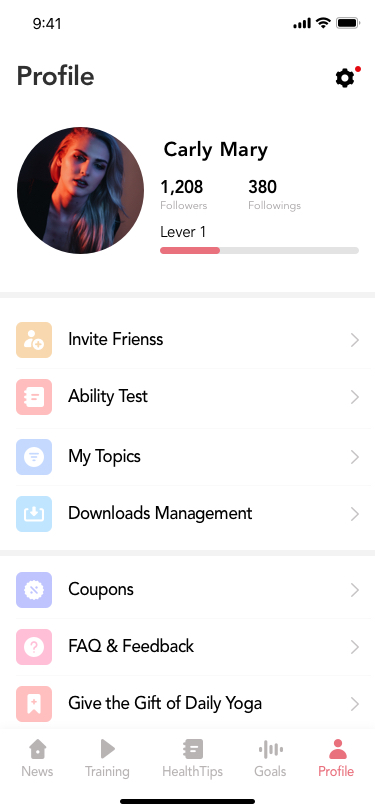
Text in this UI design:
Profile
Carly Mary
1,208
Lever 1
380
Followers
Followings
Invite Frienss
Coupons
My Topics
Give the Gift of Daily Yoga
Ability Test
FAQ & Feedback
Downloads Management
News
Training
HealthTips
Goals
Profile